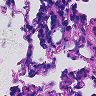
Metastatic tissue present: no